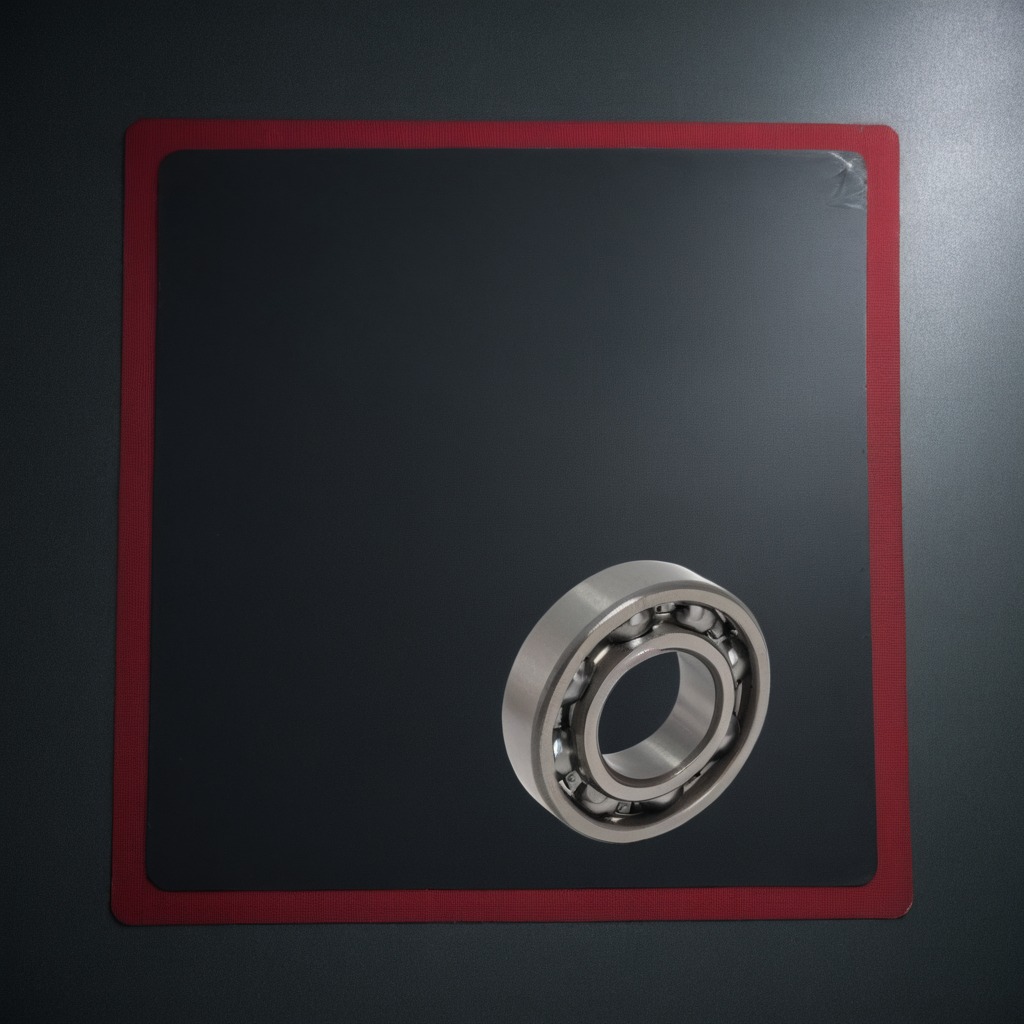
A metal ball bearing is lying on a clean granite tabletop covered with a red rubber mat inside a workshop at night dim ambient light soft shadows worn but beneath the mat.